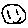
Label: smiley face